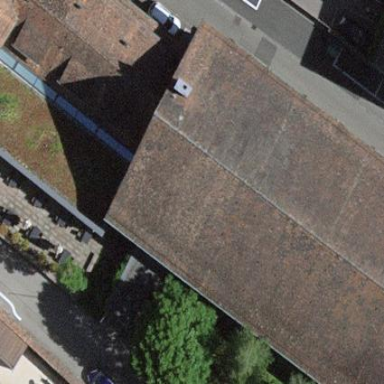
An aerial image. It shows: Building.